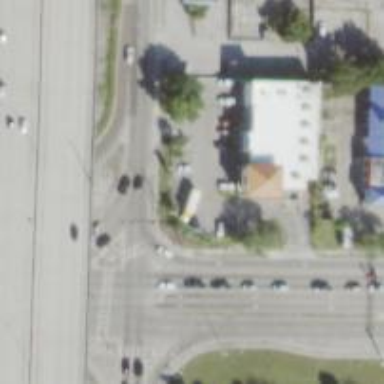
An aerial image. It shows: Asphalt road with primary link designation.